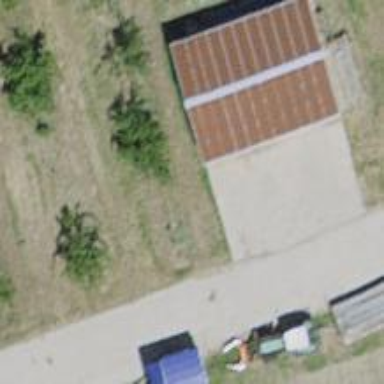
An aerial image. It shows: Shed building.